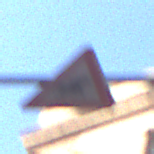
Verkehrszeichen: ReiterLinks
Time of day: MorningAfternoon
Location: Outdoor (Urban)
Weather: Clear
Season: NotSpecified
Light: Natural